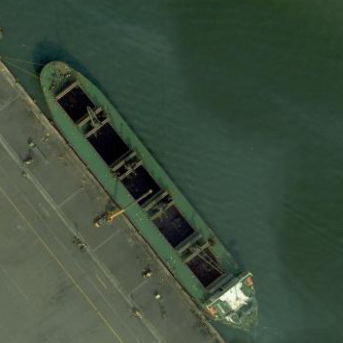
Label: Sand_carrier